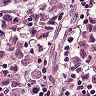
Metastatic tissue present: yes